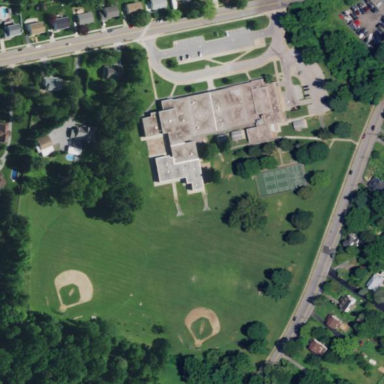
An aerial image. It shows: School.